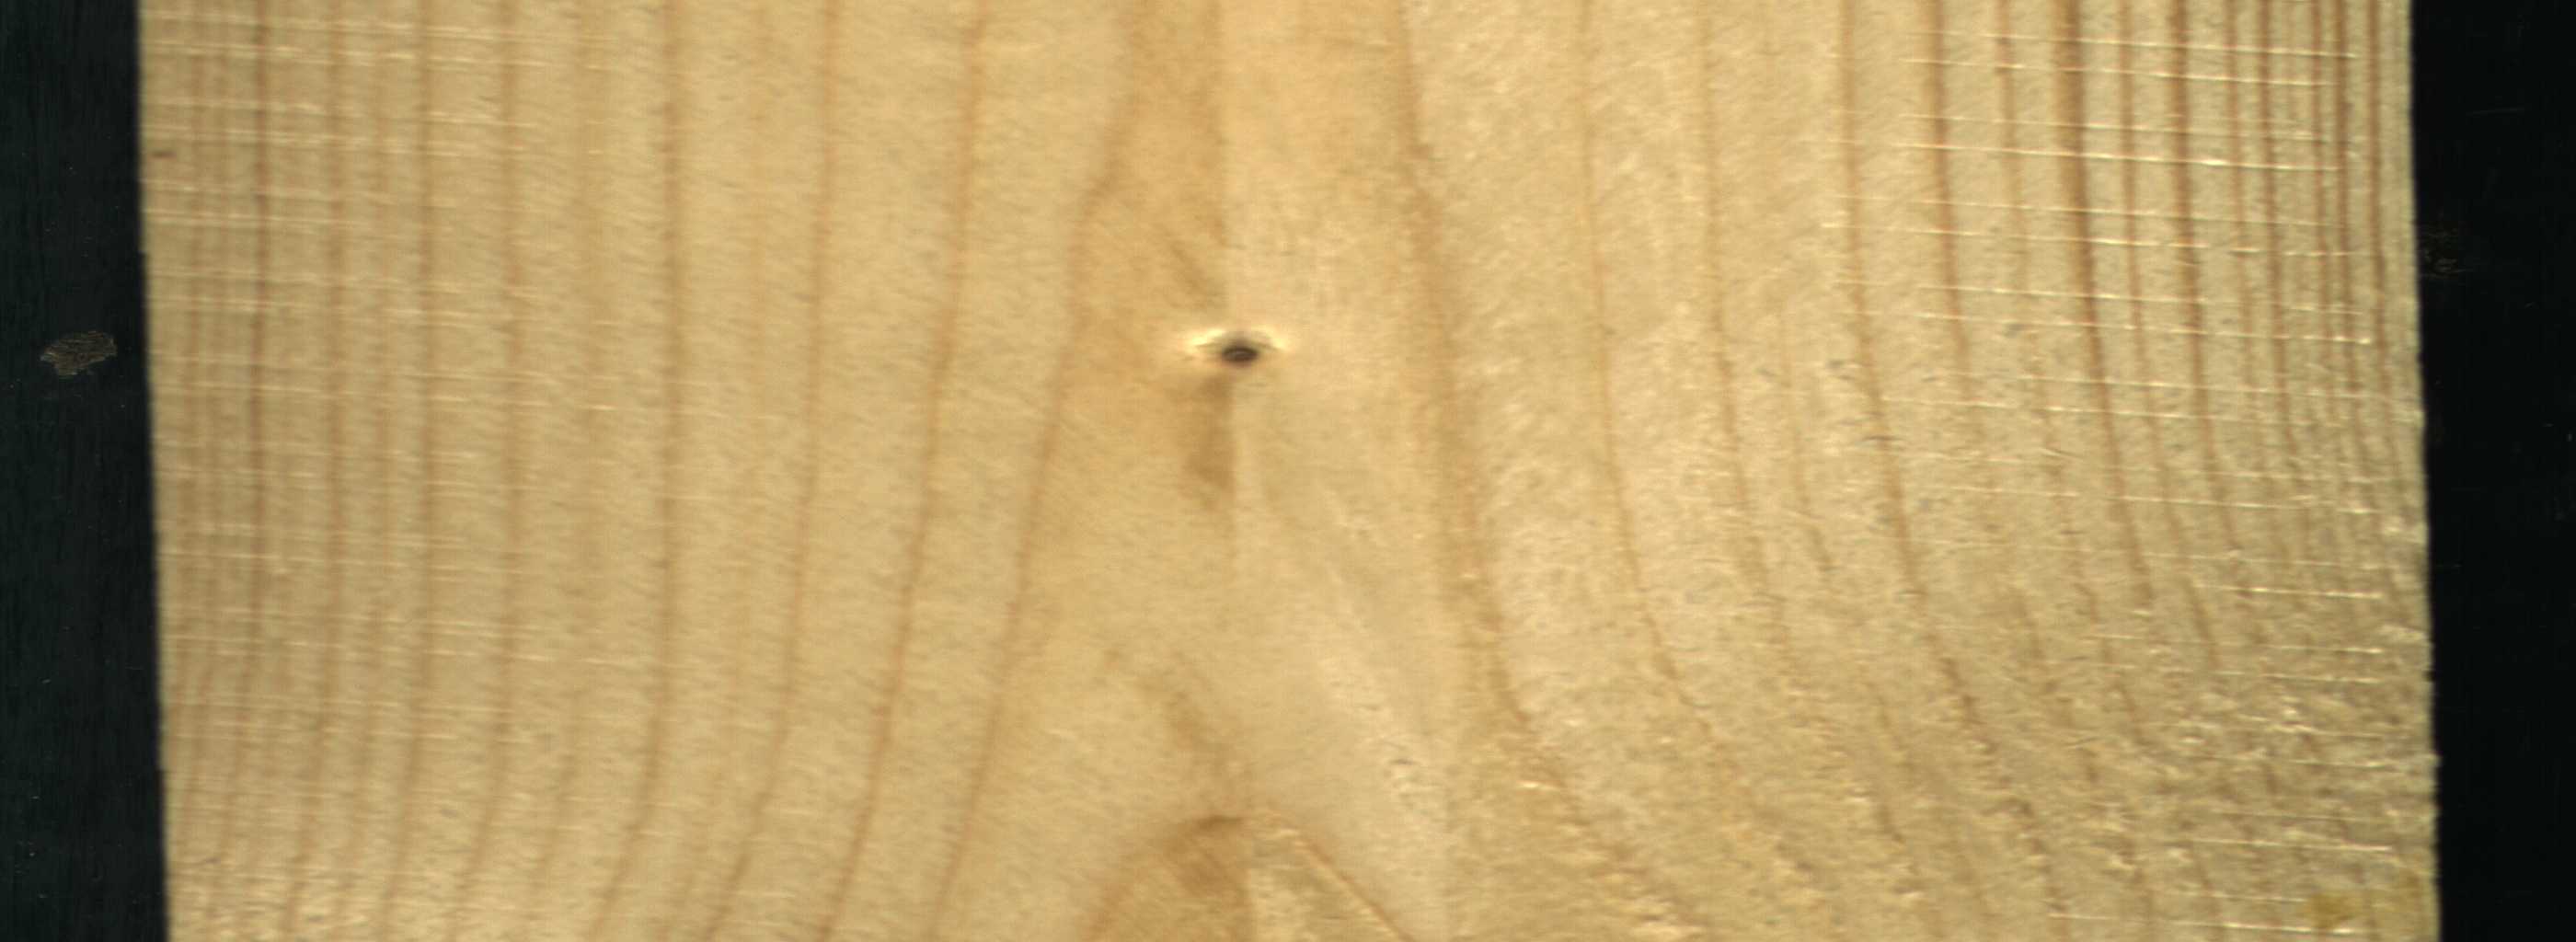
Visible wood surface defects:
Live_Knot